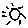
Label: sun